Question: I have seen that Twitter and Facebook is using :host, :method, :path, :scheme, :version in their HTTP requests. I just wonder what they are used for?

My first guess is that they use custom headers to prevent CSRF attacks. But you only need one header to prevent CSRF attacks not 5.
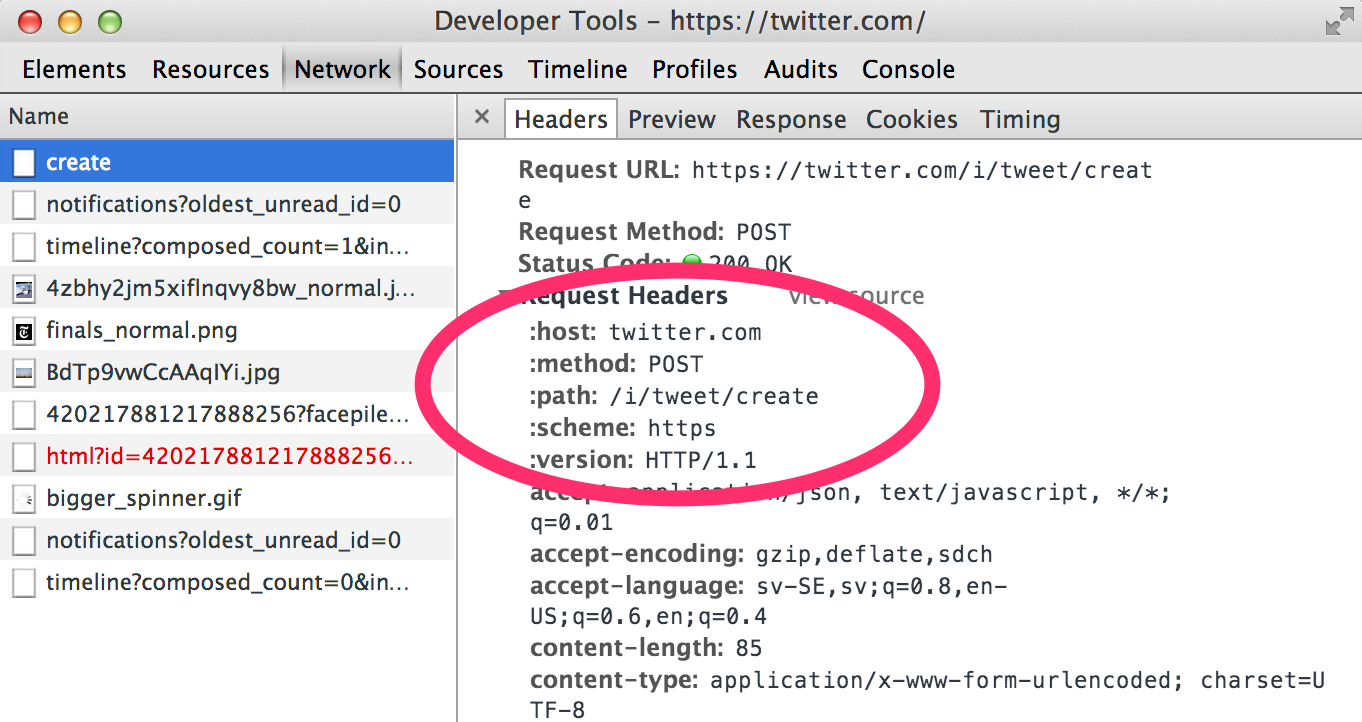
Answer: This might be SPDY or experimental HTTP/2.0. See <URL>